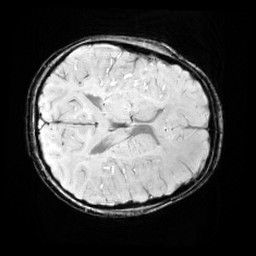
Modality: SWI
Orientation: axial
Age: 12
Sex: male
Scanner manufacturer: siemens
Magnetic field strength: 3 T
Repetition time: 0.027 s
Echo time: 0.02 s